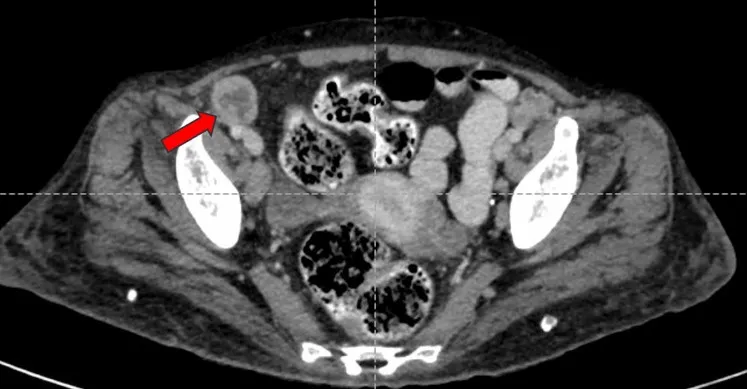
CECT-AP axial section showing an enlarged, non-enhancing necrotic lymph node along the right iliac vessels (right obturator node) shown by the red arrow. . CECT-AP: contrast-enhanced computed tomography of the abdomen and pelvis.
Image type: radiology (ct)